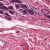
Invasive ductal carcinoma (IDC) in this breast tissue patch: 0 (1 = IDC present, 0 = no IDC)